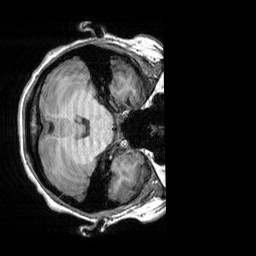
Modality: T1w
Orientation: axial
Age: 21
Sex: female
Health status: healthy
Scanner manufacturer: siemens
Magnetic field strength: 3 T
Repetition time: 2.3 s
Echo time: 0.00303 s